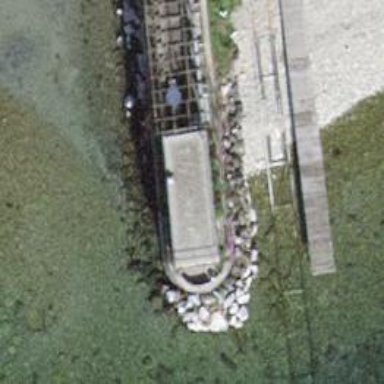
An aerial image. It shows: Man-made pier.